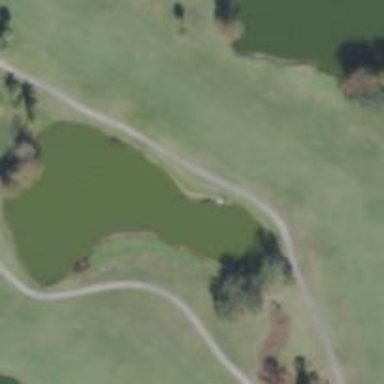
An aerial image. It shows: Grassy area designated as golf fairway.